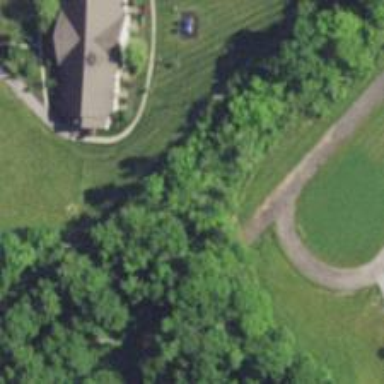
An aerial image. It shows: Athletic track located in leisure land area.